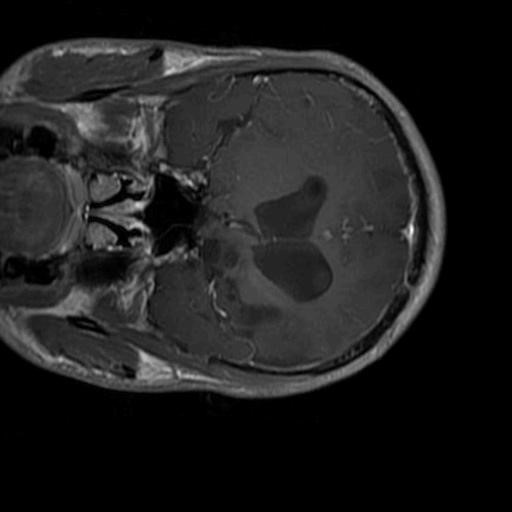
Label: brain_glioma